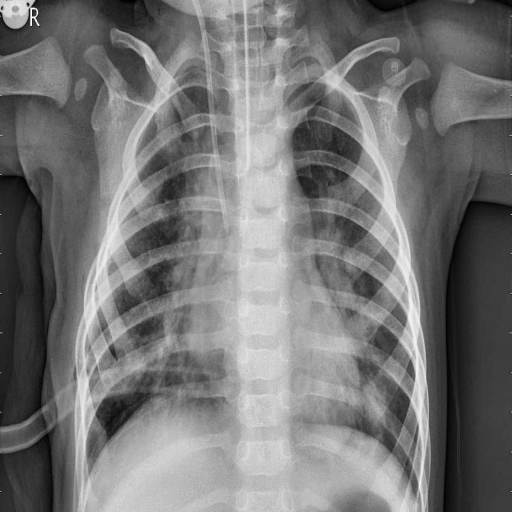
Finding: PNEUMONIA